Brain MRI, t1w sequence, axial 2D slice.
Patient: age 32, sex F, weight 95 kg, height 1.95 m
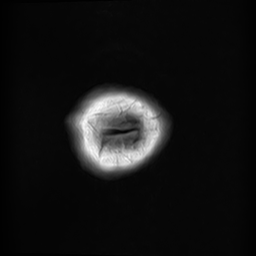